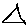
Label: triangle